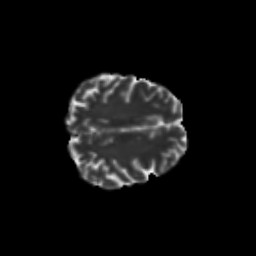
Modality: T2w
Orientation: axial
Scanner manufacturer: siemens
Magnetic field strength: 3 T
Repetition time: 9.2 s
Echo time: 0.084 s